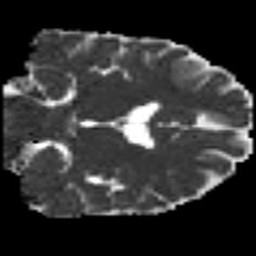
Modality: MD
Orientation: coronal
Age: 32
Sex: male
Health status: healthy
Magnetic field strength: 3 T
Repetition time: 9 s
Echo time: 0.093 s